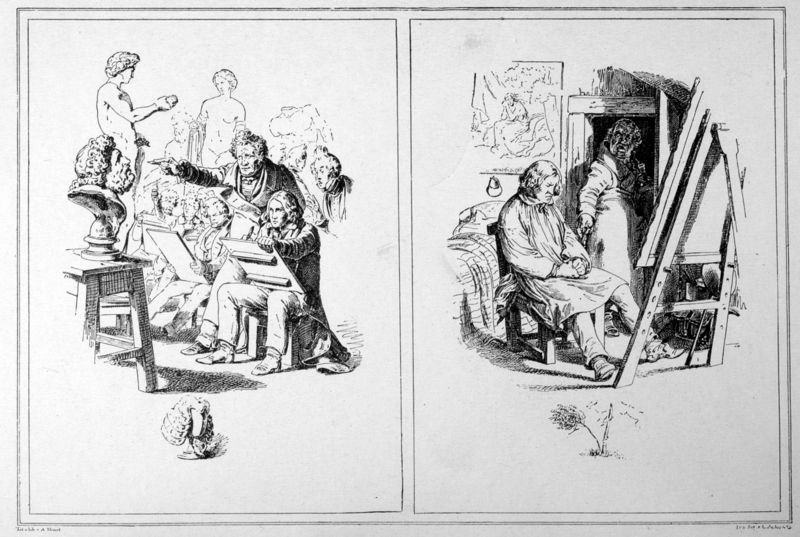
Titel: links: Schule, rechts: Selbstkampf (aus Künstlers Erdenwallen)
Künstler: Adolph Menzel
Standort: Berlin
Institution: Kupferstichkabinett
Schlagwörter: akt, dunkel, gemälde, kopf, mann, nackt, schatten, schlaf, weiß, menschen, sitzen, frau, grau, hell, holz, kariert, männer, profil, raum, schwarz, skizze, stuhl, tisch, tür, zeichnung, zimmer, malerei, bart, mensch, rahmen, bild, einsam, mantel, sessel, sitzend, decke, personen, skulptur, statue, perücke, bilder, papier, schrank, modell, schlafen, italien, zwei, lehrer, schule, unterricht, grafik, graphik, linien, hocker, rand, karikatur, dichter, büste, atelier, maler, staffelei, bett, balken, kammer, model, zeigen, konzentration, rechtecke, abgewandt, eingang, tusche, antike, denken, druck, druckgrafik, comic, radierung, stich, künstler, humor, schwarzweiß, bleistift, schuh, kunst, malen, modelle, daumier, skulpturen, statuen, zeichnen, götter, männder, studieren, deuten, schüler, studium, lernen, büsten, stiche, kupferstich, komisch, zeichner, pantoffeln, akademie, zweiteilig, klasse, idee, schimpfen, zeichnungen, zeichung, tuschezeichnung, proportion, schawarz, häuslich, folge, skizzieren, lehren, grimm, doppelbild, gegenüberstellung, malschule, abzeichnen, mahler, enttäuscht, zeichenschule, malklasse, konflikt, kunstunterricht, zeichenunterricht, zeichenbrett, belehrung, mutlos, zudecke, ateleir, maleer, skizieren, zeichenlehrer, trautig, beibringen, zeitlich verzögert